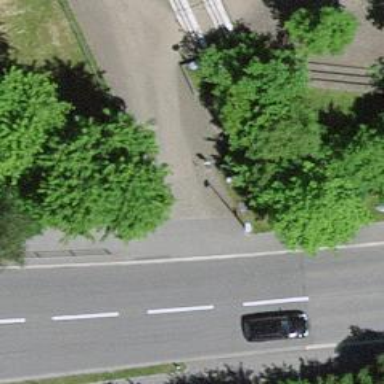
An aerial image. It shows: Asphalt sidewalk.